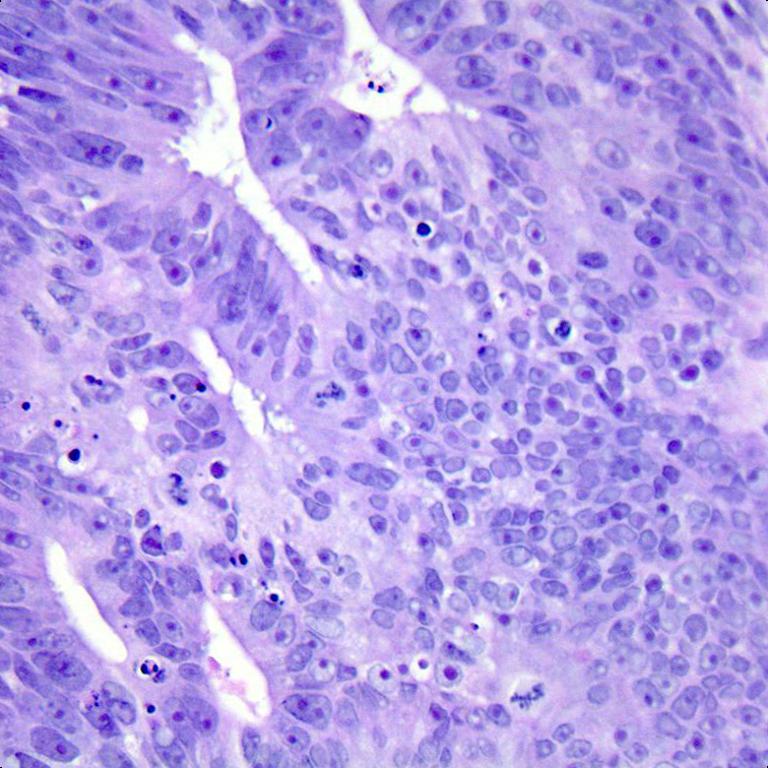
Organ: colon
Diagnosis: adenocarcinomas